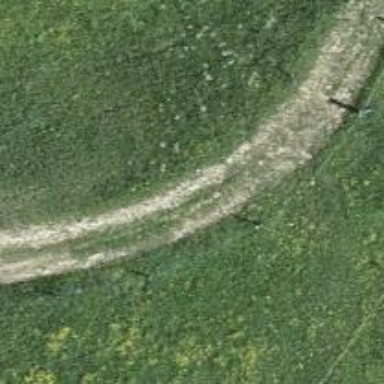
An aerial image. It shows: Track road with grade4 tracktype.